Question: I have maze and mdp packages in the same root. I imported package mdp into maze :
'''
import mdp.Action ;
'''
but I receive package not exists error !!!
Where am I mistaking ?

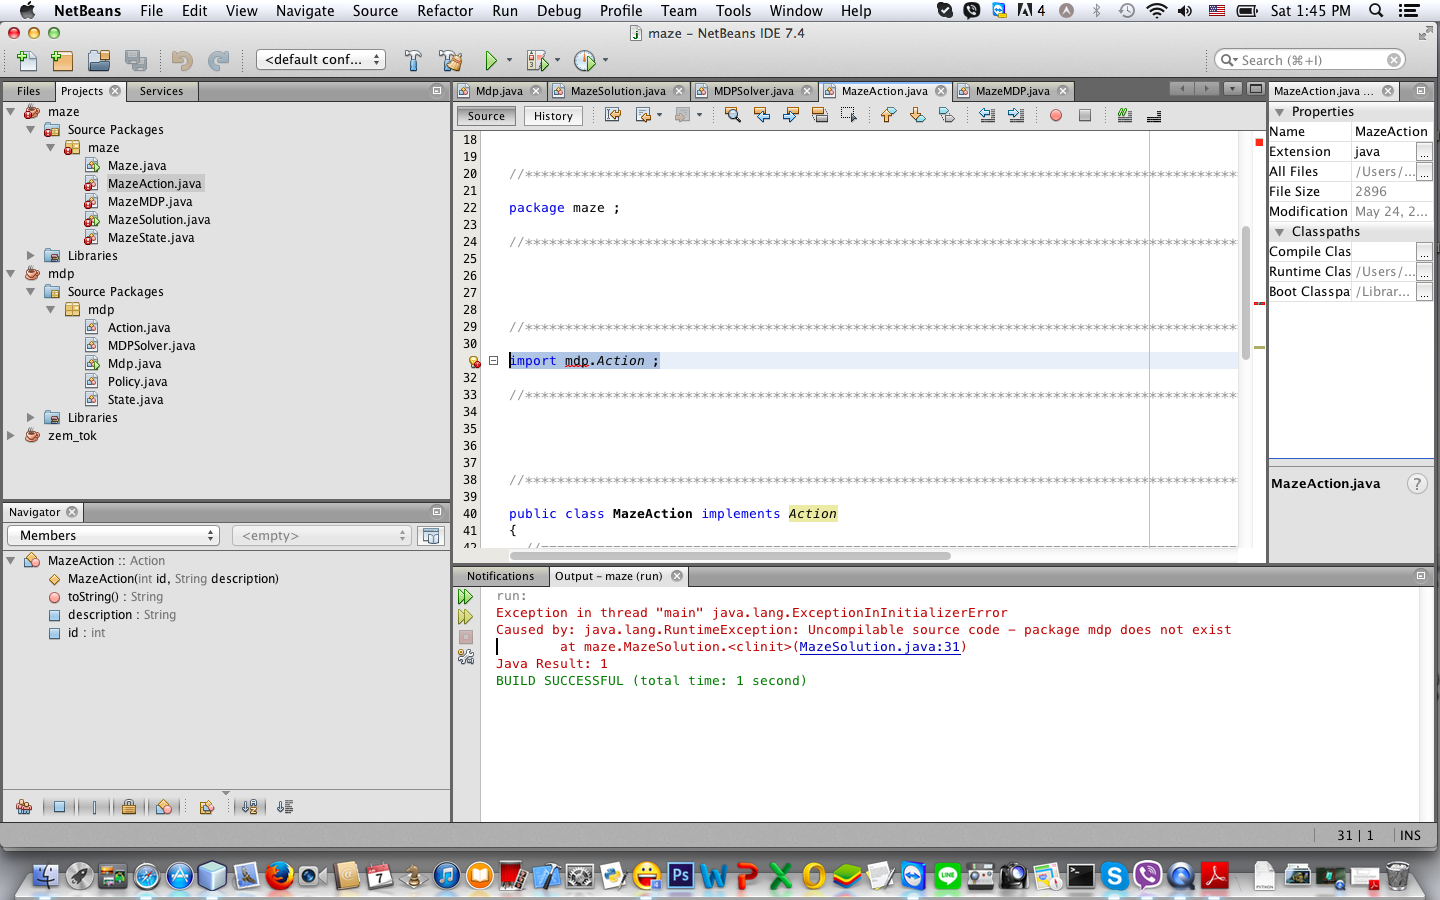
Answer: Create maze.jar and add it to current project library. Both are different projects, you cannot import it like you are trying to do.